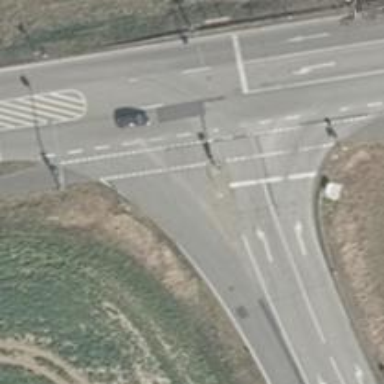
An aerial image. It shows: Crossing with traffic signals.